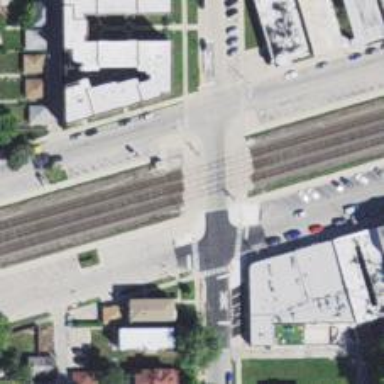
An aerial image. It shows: Crossing for the railway.